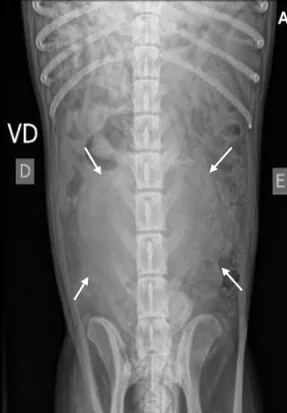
Abdominal radiographs, showing the mass. Ventrodorsal (VD - ventro-dorsal) view, evidencing the homogeneous formation in the medial, and ,caudal abdominal regions (white arrows).
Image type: radiology (x_ray)